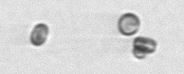
Label: Thalassiosira_sp_aff_mala